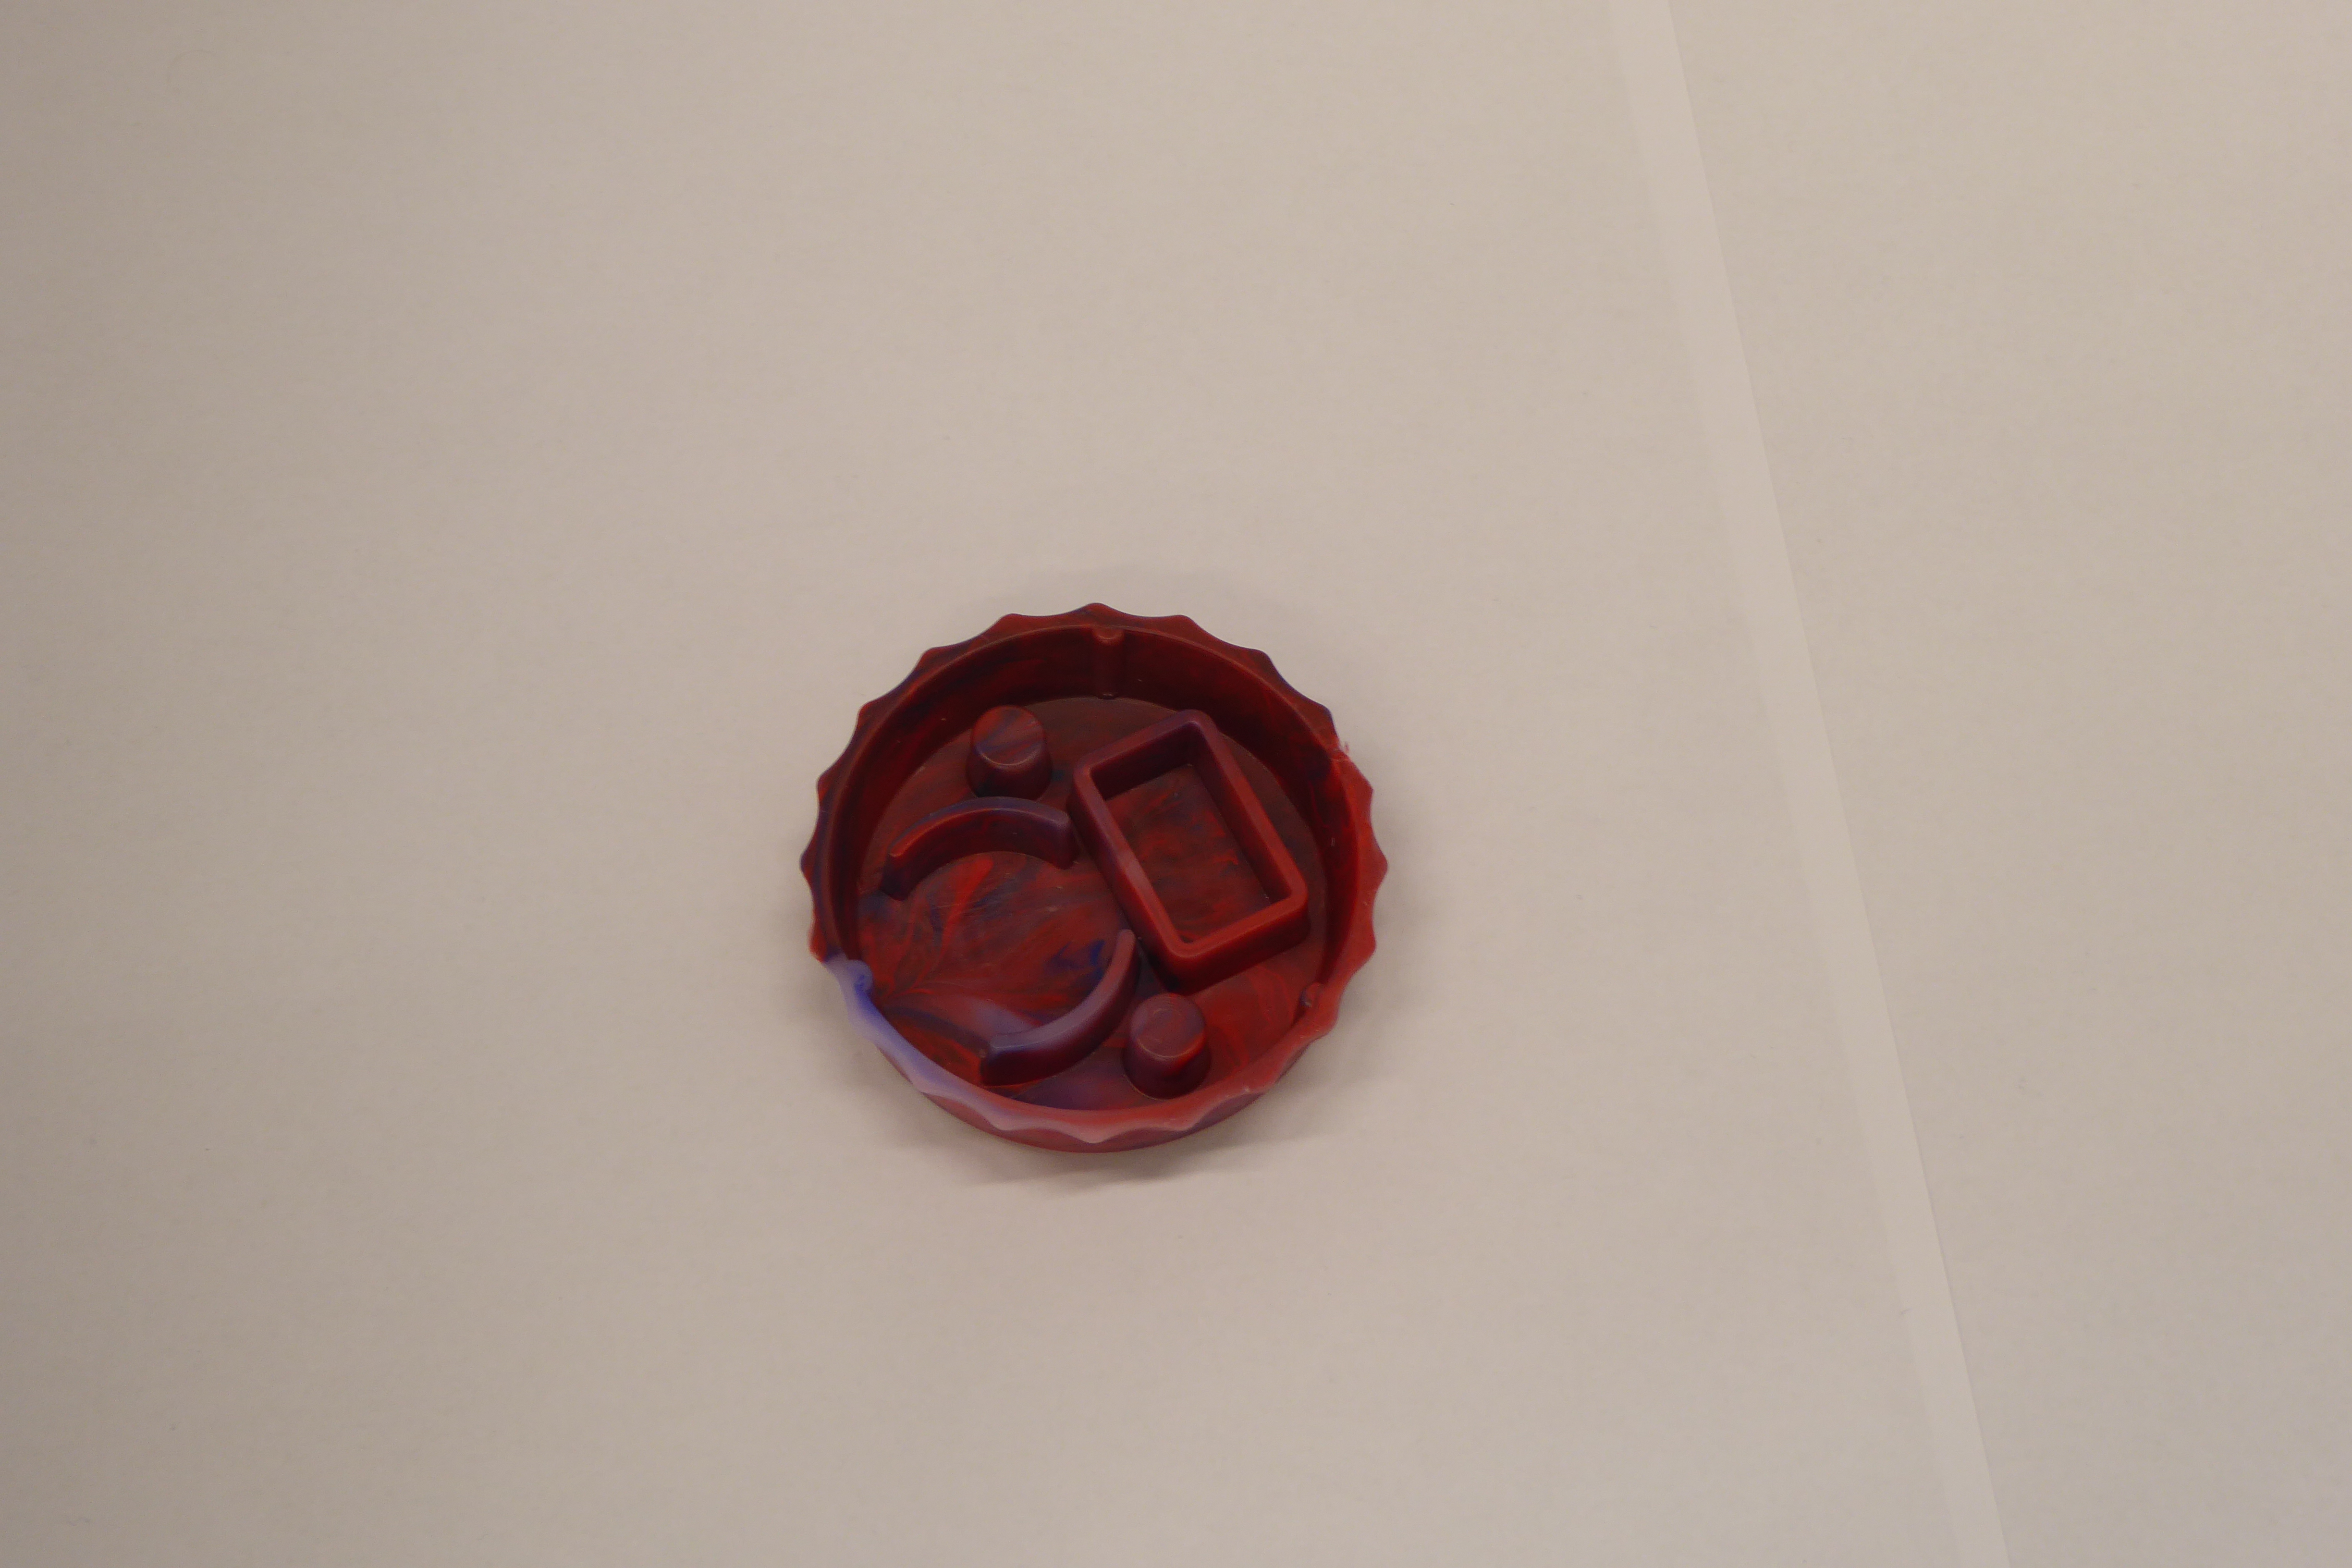
Label: Bottle Opener - Cover